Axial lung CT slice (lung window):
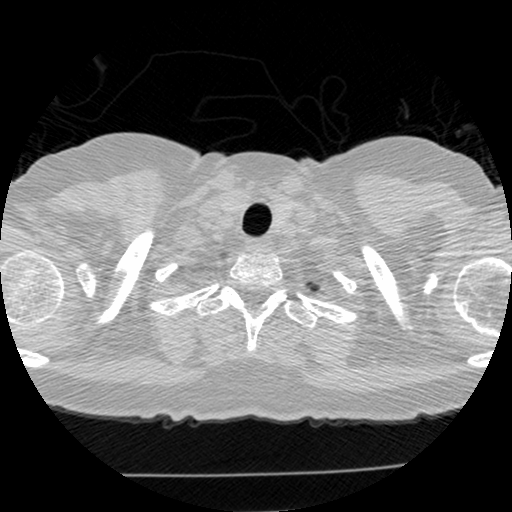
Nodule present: no